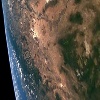
Label: land